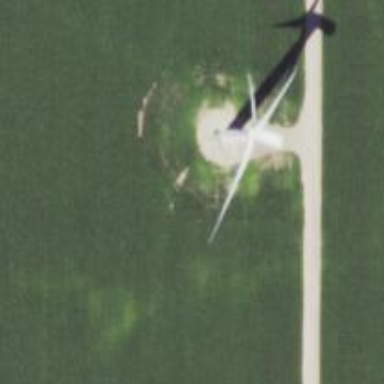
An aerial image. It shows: Wind generator using horizontal axis wind turbines.